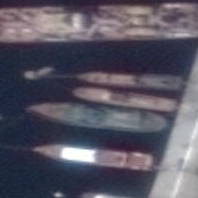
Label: civil